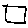
Label: square